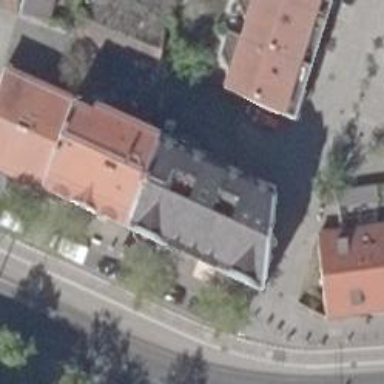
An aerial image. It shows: Ice cream stand or shop.